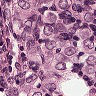
Metastatic tissue present: yes